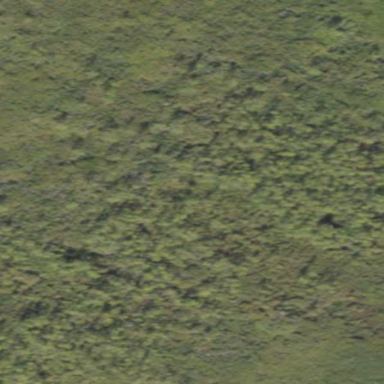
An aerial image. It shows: Needle-leaved woodland.